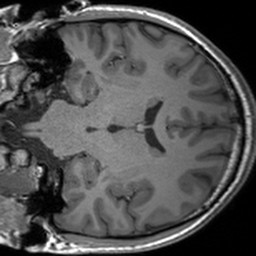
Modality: T1w
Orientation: coronal
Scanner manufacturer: siemens
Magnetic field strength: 3 T
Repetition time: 1.54 s
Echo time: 0.00234 s